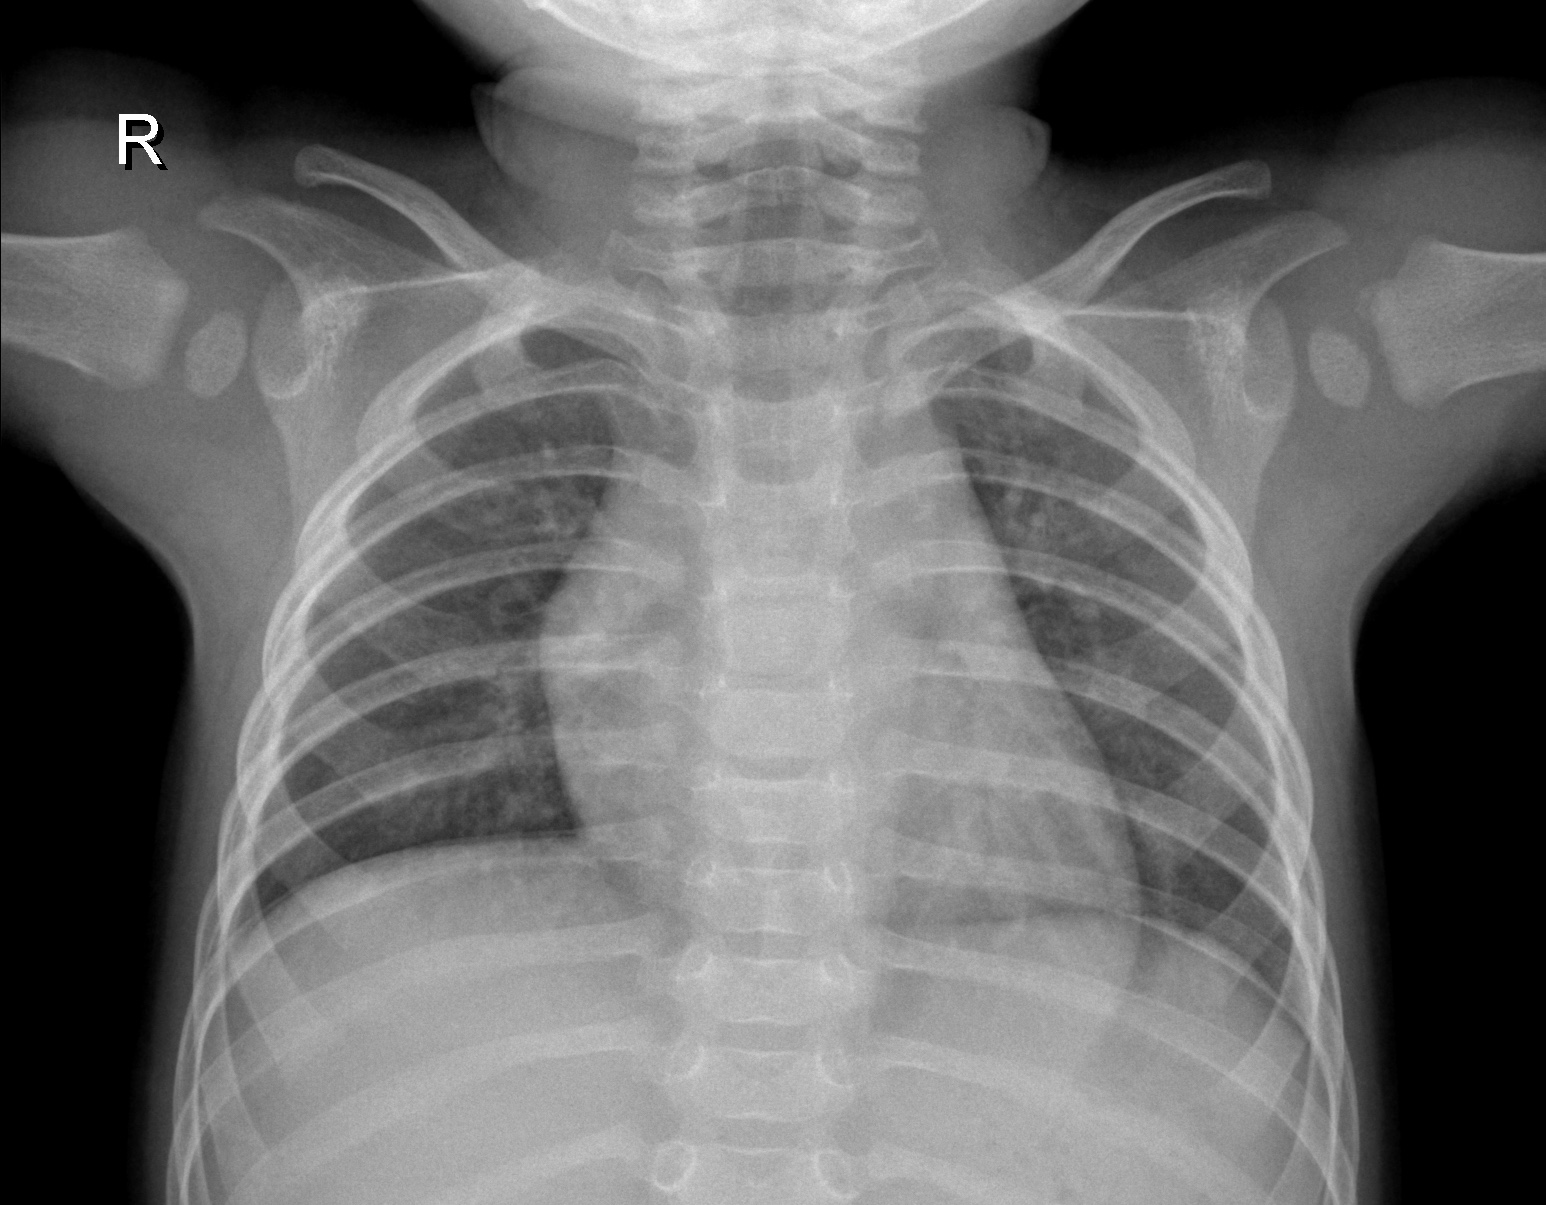
Diagnosis: NORMAL